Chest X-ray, PA view. Patient: 55 years old, sex M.
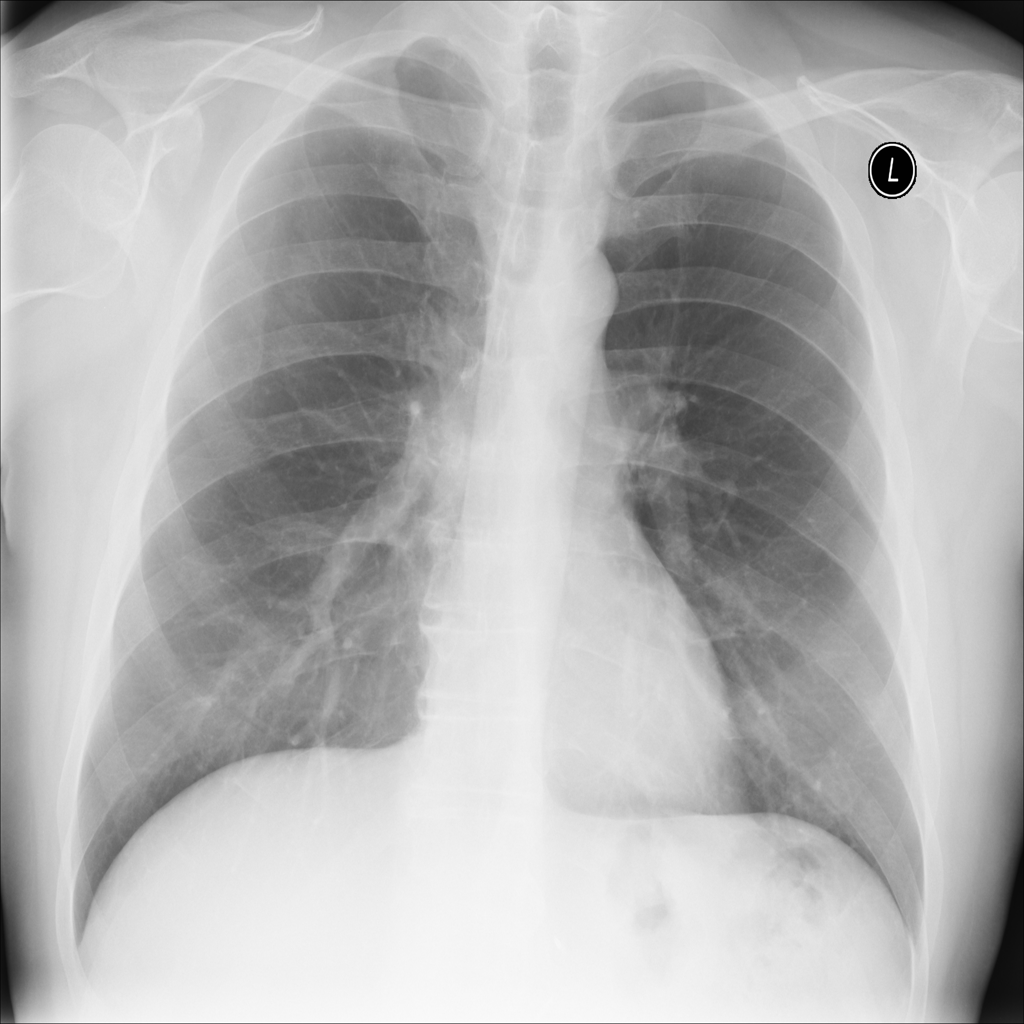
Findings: No Finding